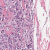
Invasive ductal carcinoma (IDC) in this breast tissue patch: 1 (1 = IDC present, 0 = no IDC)